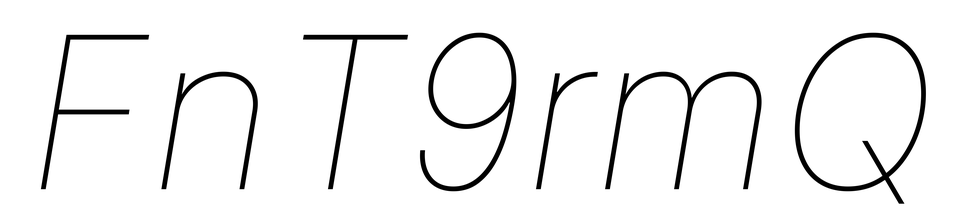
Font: Inter-Italic_Thin_Italic